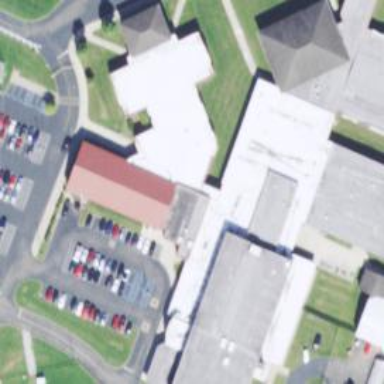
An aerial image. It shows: School.